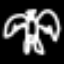
Label: angel